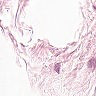
Metastatic tissue present: no